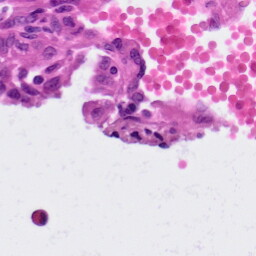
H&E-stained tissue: Lung